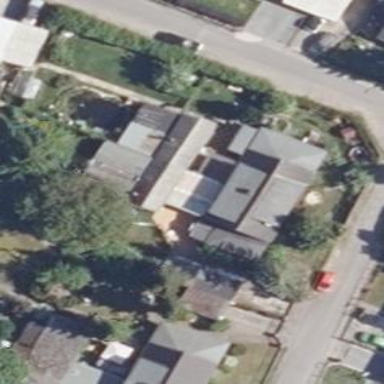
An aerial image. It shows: Semidetached house.